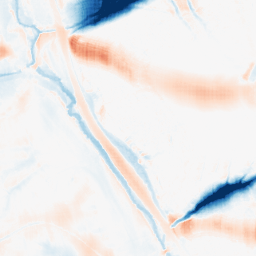
Category: morphological
Decomposition family: morphological_ellipse
Decomposition parameters: operation: average
width: 50
height: 30
Upsampling method: sinc_blackman
Upsampling parameters: scale: 8
kernel_size: 16
Upsampling scale: 8